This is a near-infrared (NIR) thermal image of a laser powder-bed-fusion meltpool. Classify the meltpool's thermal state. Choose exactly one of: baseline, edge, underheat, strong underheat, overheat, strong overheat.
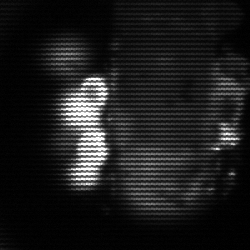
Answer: strong underheat